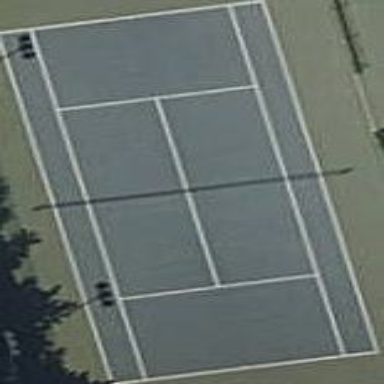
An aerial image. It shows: Tennis court in leisure pitch.